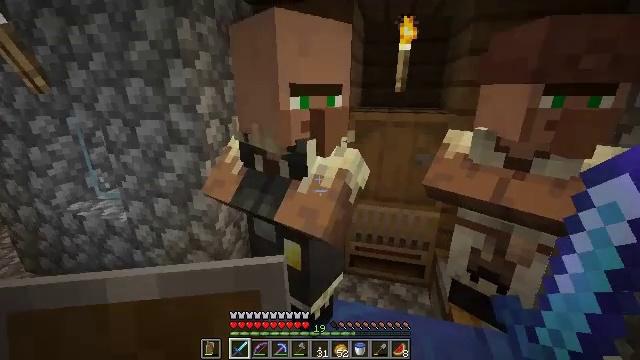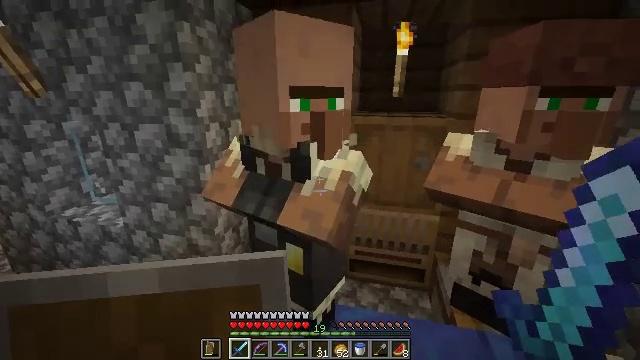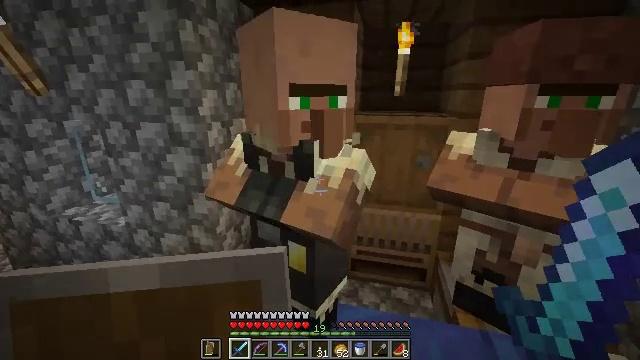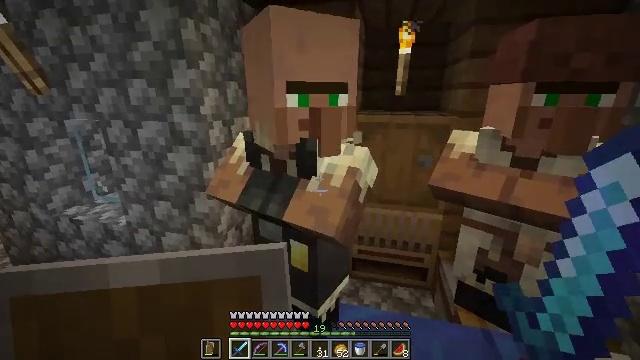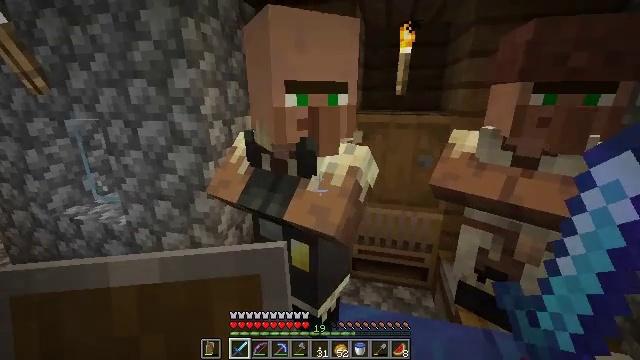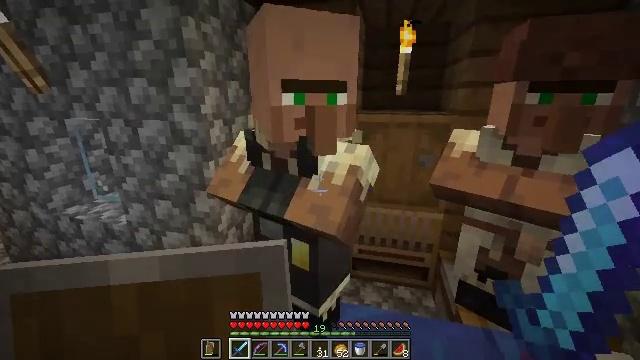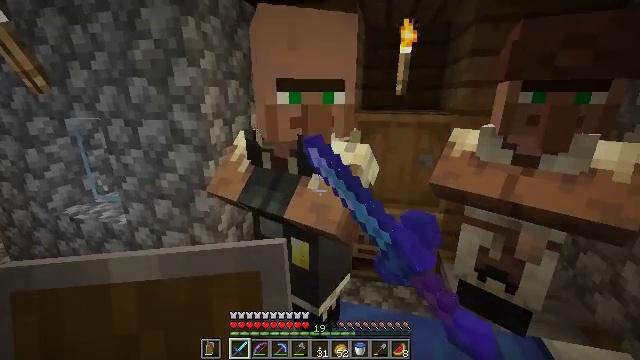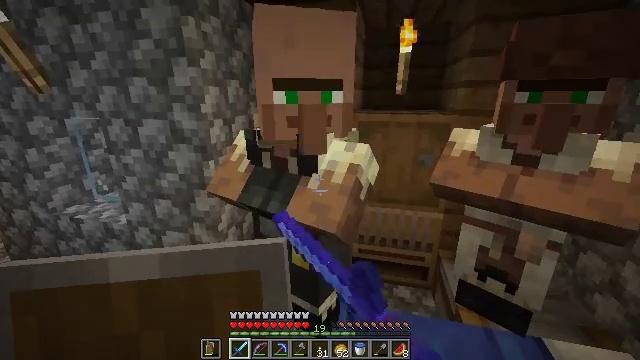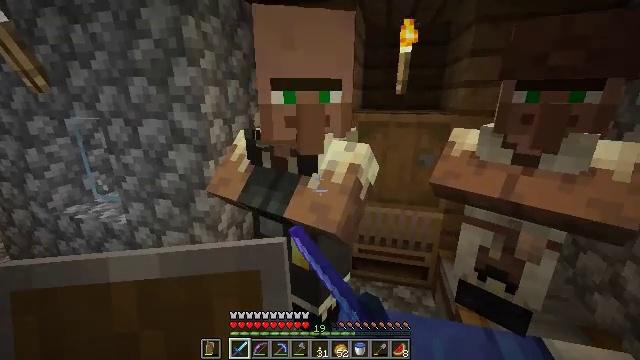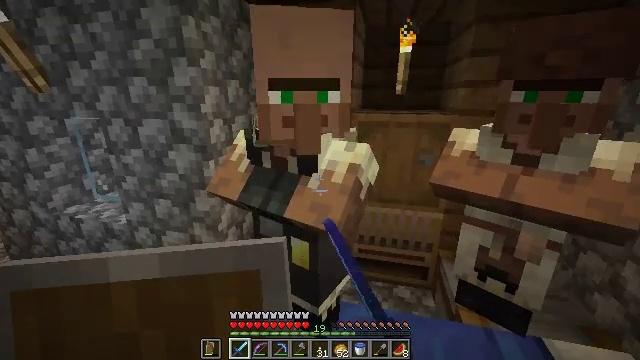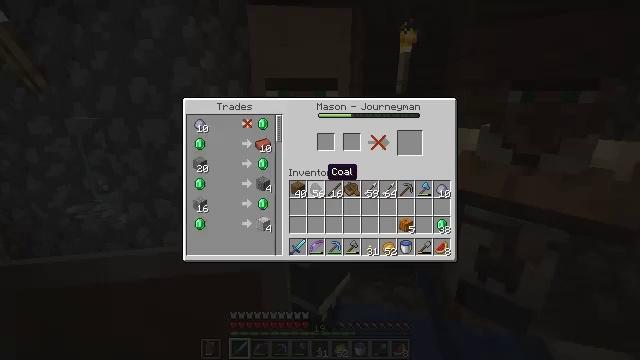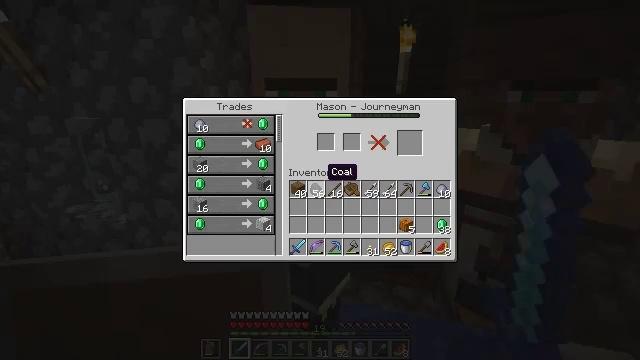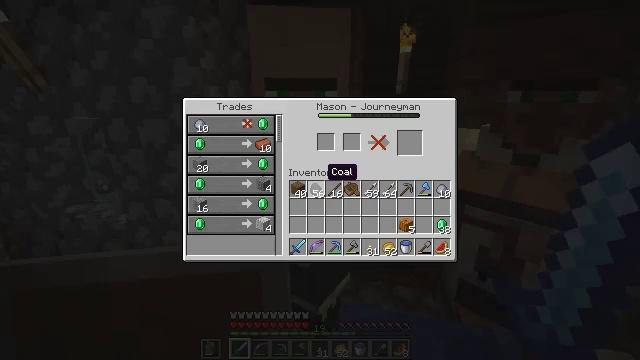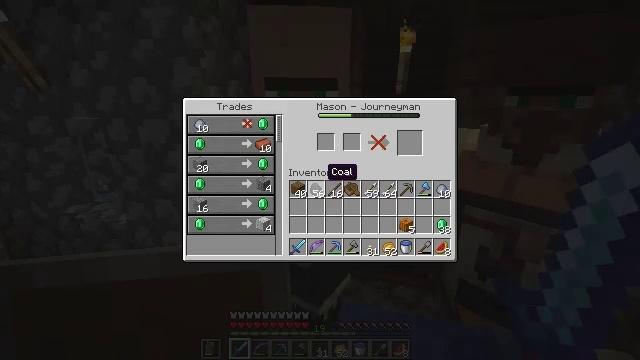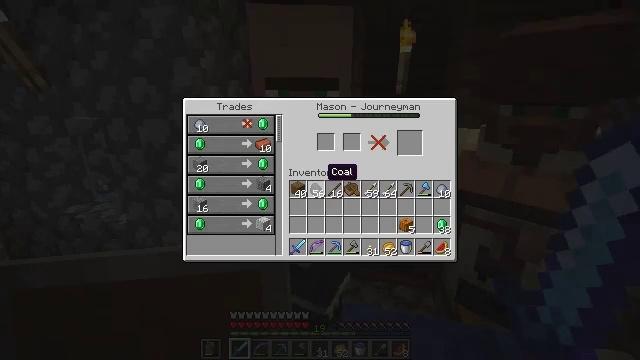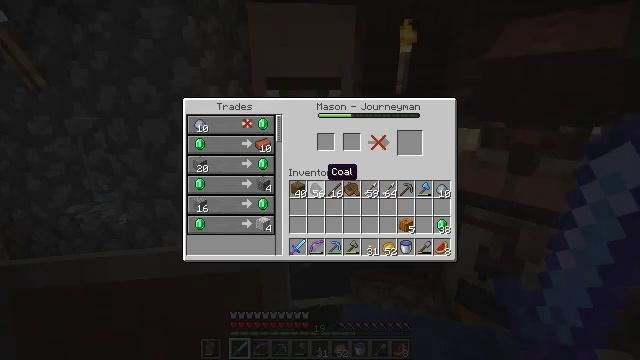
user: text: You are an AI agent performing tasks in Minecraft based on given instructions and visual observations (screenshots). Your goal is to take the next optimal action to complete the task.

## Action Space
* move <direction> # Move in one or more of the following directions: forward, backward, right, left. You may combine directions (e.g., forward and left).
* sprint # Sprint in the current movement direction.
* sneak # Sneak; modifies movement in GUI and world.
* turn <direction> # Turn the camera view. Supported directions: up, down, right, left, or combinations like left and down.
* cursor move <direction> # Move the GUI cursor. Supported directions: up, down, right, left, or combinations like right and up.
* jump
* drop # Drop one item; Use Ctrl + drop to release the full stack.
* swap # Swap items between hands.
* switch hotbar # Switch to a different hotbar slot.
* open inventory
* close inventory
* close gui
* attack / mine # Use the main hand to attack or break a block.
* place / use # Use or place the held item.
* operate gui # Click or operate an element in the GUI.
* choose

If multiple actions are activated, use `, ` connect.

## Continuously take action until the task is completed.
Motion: motion action
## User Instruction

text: Harvest the mature beetroots.
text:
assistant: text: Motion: turn up
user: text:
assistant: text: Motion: no_op
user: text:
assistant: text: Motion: no_op
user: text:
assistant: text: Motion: no_op
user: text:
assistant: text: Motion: use / place
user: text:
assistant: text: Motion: use / place
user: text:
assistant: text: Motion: no_op
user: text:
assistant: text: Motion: no_op
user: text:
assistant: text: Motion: no_op
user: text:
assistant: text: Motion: open gui
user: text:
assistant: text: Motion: no_op
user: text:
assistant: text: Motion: no_op
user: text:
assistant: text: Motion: no_op
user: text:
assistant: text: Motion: no_op
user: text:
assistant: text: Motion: no_op
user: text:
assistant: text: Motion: no_op
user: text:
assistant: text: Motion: no_op
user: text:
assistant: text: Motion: no_op
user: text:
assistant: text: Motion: no_op
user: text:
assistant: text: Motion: no_op
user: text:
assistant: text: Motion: no_op
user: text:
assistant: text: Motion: no_op
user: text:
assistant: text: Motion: sneak
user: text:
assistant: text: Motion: sneak, cursor move left and up
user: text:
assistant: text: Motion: sneak, cursor move left and up
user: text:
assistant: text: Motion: sneak
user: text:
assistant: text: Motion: sneak, cursor move left and up
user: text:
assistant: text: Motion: sneak, cursor move left
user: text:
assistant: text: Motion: sneak, operate gui
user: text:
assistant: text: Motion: sneak, operate gui